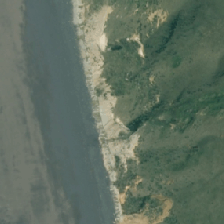
Land cover: grose_broom